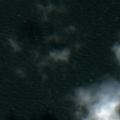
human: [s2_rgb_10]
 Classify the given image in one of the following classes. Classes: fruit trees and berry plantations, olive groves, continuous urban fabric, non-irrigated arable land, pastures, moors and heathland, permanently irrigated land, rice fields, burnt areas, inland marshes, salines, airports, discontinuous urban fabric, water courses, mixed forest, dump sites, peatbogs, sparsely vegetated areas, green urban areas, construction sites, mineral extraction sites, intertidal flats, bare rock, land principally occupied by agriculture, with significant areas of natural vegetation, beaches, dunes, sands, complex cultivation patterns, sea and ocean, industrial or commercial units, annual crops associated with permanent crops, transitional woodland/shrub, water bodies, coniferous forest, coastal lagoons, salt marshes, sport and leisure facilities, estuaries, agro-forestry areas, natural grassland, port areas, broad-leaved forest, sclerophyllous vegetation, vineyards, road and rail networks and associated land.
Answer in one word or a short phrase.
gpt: sea and ocean